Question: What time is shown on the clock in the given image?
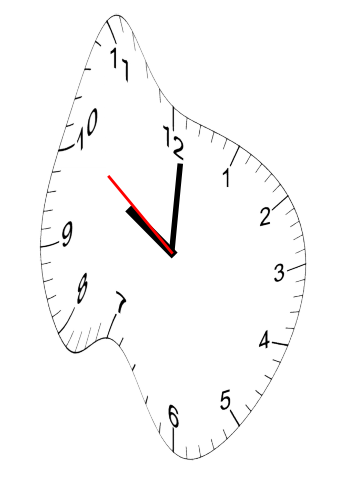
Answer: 10:00:51